Question: When I try to view a .sql file from Source Control Explorer in Visual Studio 2012 (TFS 2012) I get the following error message:
> TF10187: Could not open documentFilePath\FileNameUser canceled out of save dialog

It's only happening for SQL files. The file does exist in the TFSTemp folder and I can double click and open it from there. What do I need to change to fix this error message?
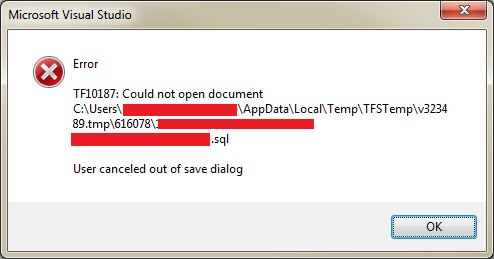
Answer: Looks like you need to uninstall Redgate and then re-install the data tools. This is probably because an add-in was trying to grab the .SQL files and do something with them that VS wasn't expecting.